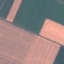
Land use / land cover class: AnnualCrop